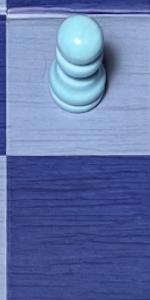
Label: Empty